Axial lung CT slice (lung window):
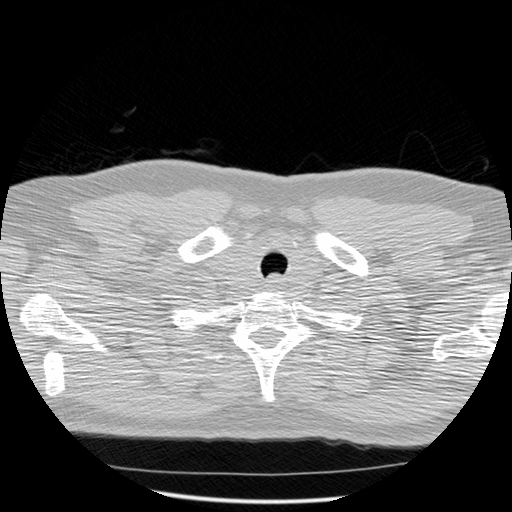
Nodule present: no